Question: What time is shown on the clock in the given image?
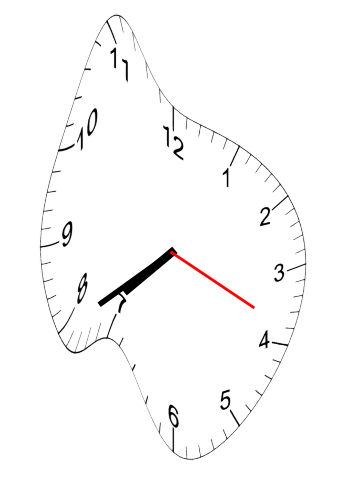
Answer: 07:39:19